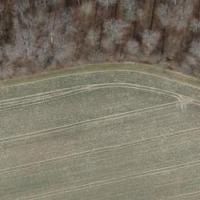
EUNIS habitat code: 41
Species observed at this site:
Geranium robertianum